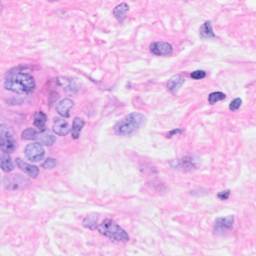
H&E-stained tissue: Breast